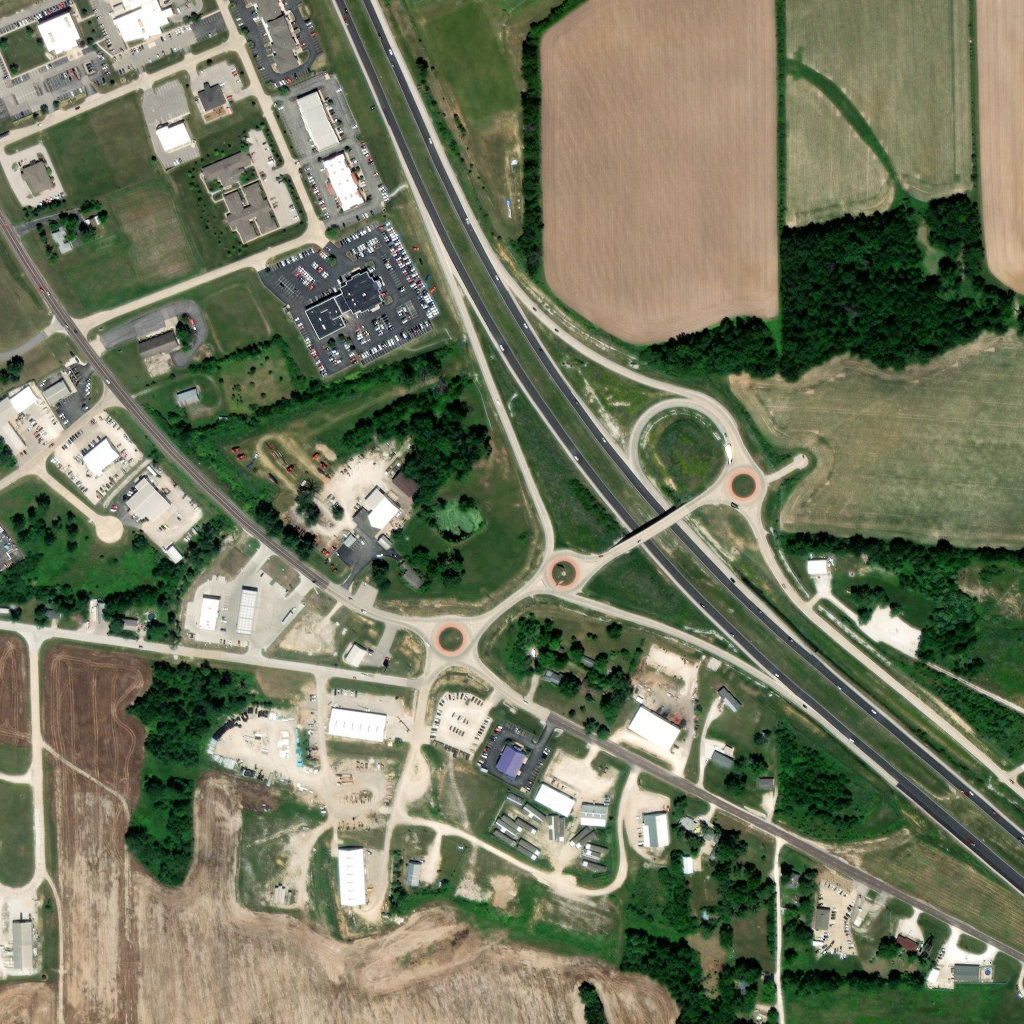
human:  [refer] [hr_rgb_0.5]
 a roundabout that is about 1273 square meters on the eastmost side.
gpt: <box>[[69, 44, 75, 50, 0]]</box>